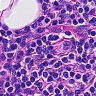
Metastatic tissue present: no